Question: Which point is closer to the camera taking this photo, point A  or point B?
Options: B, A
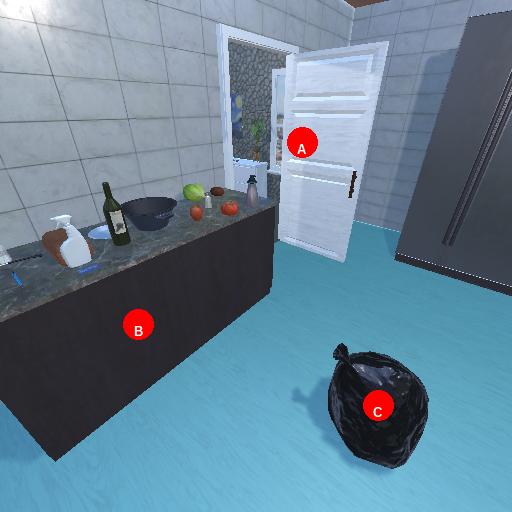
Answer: B